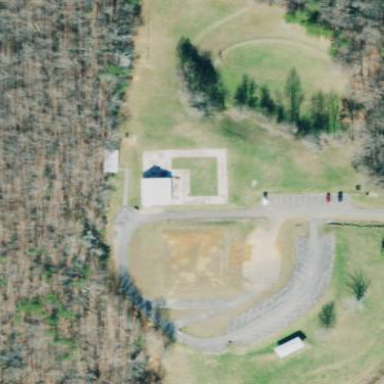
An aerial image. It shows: Disc golf course for leisure activity.